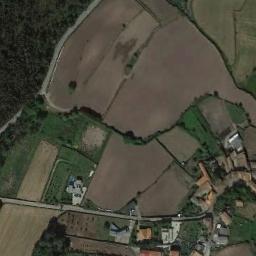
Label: terrace